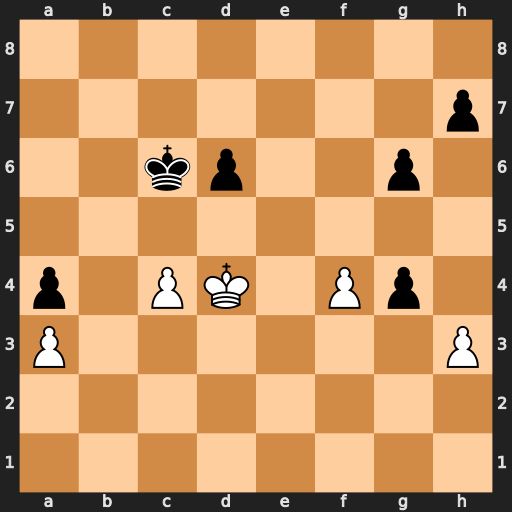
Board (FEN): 8/7p/2kp2p1/8/p1PK1Pp1/P6P/8/8
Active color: w
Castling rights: -
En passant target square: -
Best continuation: hxg4 h6 Ke4 Kd7 f5